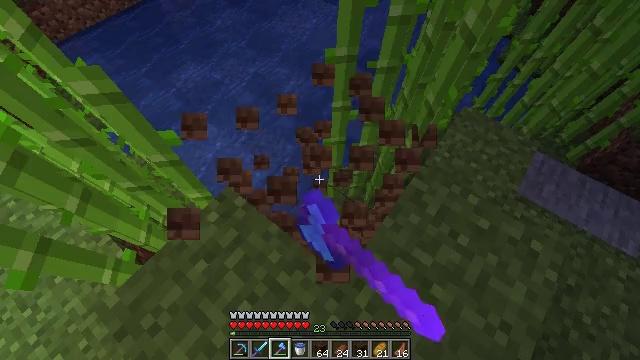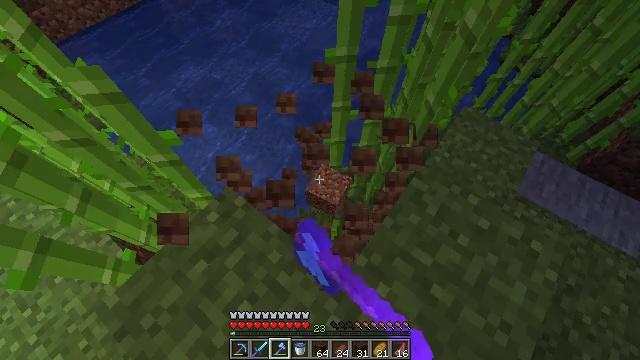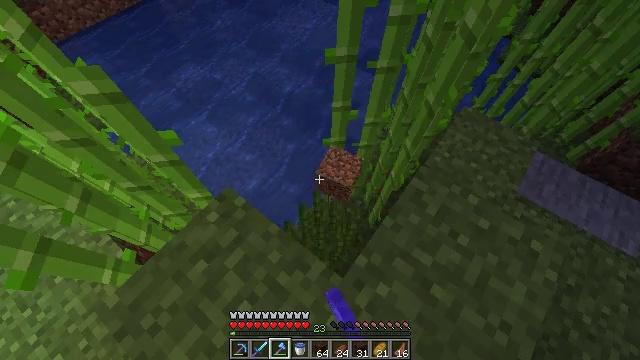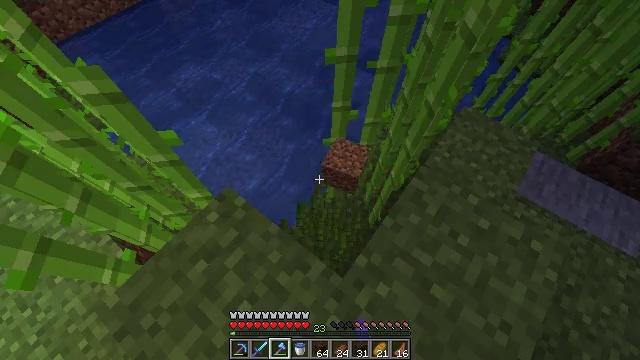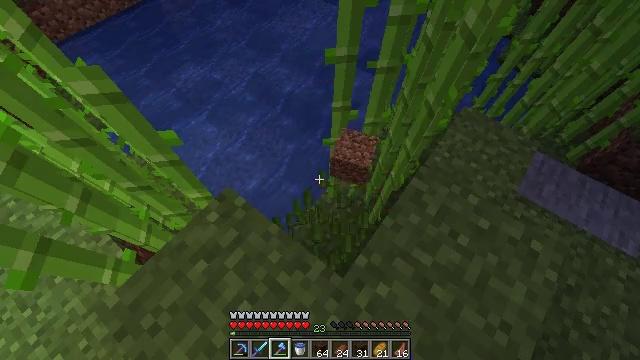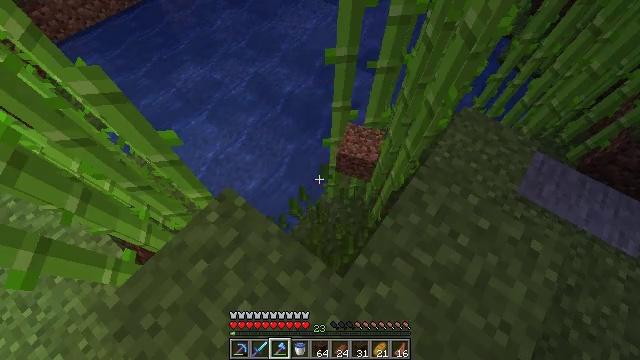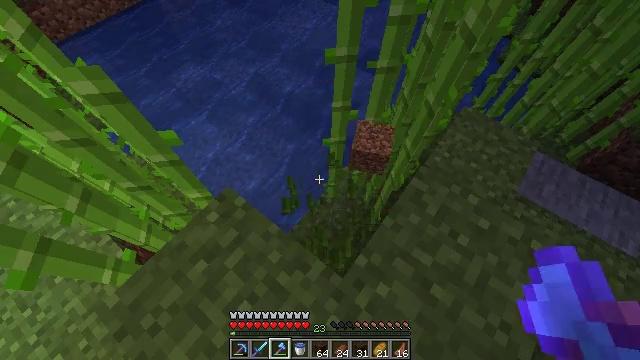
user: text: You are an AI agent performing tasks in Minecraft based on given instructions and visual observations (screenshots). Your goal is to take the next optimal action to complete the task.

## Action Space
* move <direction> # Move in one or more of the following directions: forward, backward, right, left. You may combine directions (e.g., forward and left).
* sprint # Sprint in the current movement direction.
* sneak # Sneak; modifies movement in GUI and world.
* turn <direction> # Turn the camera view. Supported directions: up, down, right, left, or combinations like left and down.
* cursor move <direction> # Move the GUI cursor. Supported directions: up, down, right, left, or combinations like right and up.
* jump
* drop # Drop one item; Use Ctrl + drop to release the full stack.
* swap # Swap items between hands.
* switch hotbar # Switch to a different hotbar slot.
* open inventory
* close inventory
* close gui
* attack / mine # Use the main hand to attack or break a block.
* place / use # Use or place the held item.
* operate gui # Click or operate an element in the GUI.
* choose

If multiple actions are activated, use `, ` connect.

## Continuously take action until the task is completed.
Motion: motion action
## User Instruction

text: Harvest sugar cane from the plant.
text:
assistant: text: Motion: attack / mine
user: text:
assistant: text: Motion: attack / mine
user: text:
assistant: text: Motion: no_op
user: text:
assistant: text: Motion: no_op
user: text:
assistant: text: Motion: no_op
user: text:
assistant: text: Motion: no_op
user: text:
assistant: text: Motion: no_op